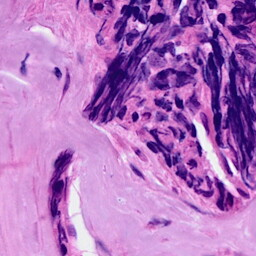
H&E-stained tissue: Breast